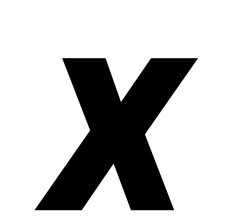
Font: Roboto-Italic_ExtraBold_Italic